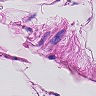
Metastatic tissue present: no